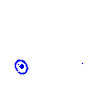
Particle: electron